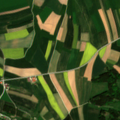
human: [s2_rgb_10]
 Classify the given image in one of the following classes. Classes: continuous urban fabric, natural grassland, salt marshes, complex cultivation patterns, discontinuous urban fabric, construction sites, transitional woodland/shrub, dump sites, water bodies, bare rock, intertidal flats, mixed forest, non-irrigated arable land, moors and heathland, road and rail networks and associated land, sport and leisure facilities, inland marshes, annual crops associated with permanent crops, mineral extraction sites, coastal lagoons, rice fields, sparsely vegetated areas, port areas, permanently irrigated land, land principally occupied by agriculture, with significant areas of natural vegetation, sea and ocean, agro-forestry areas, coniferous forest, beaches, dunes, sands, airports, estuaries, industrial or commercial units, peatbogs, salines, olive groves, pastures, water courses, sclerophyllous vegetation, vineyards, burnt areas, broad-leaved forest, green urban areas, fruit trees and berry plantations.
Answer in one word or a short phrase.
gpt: non-irrigated arable land, land principally occupied by agriculture, with significant areas of natural vegetation, coniferous forest